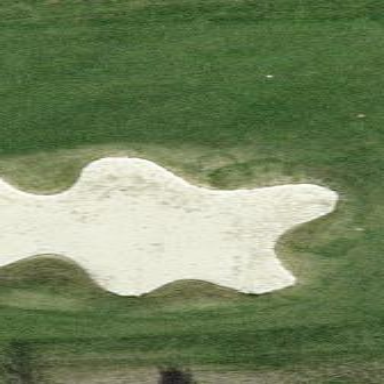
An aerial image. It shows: Sand bunker on golf course.